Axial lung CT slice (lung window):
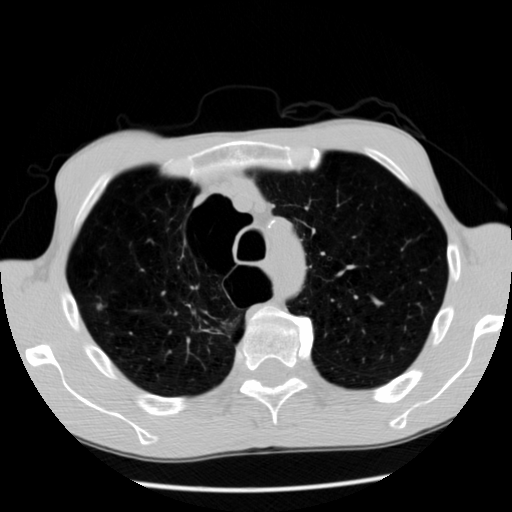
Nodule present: yes
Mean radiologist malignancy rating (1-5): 2.5